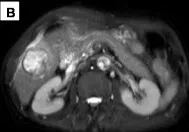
A 63-year-old man with abdominal pain. (A-C) MR images revealed a mass with low signal intensity on T1-weighted imaging and high signal intensity on T2-weighted imaging.
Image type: radiology (mri)